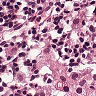
Metastatic tissue present: yes